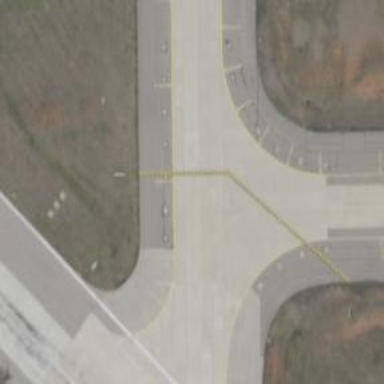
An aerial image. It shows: Image of taxiway at airport.